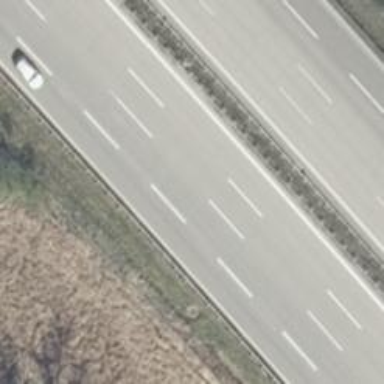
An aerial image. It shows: Motorway with concrete surface.